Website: crate-barrel
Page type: stored-credit-cards
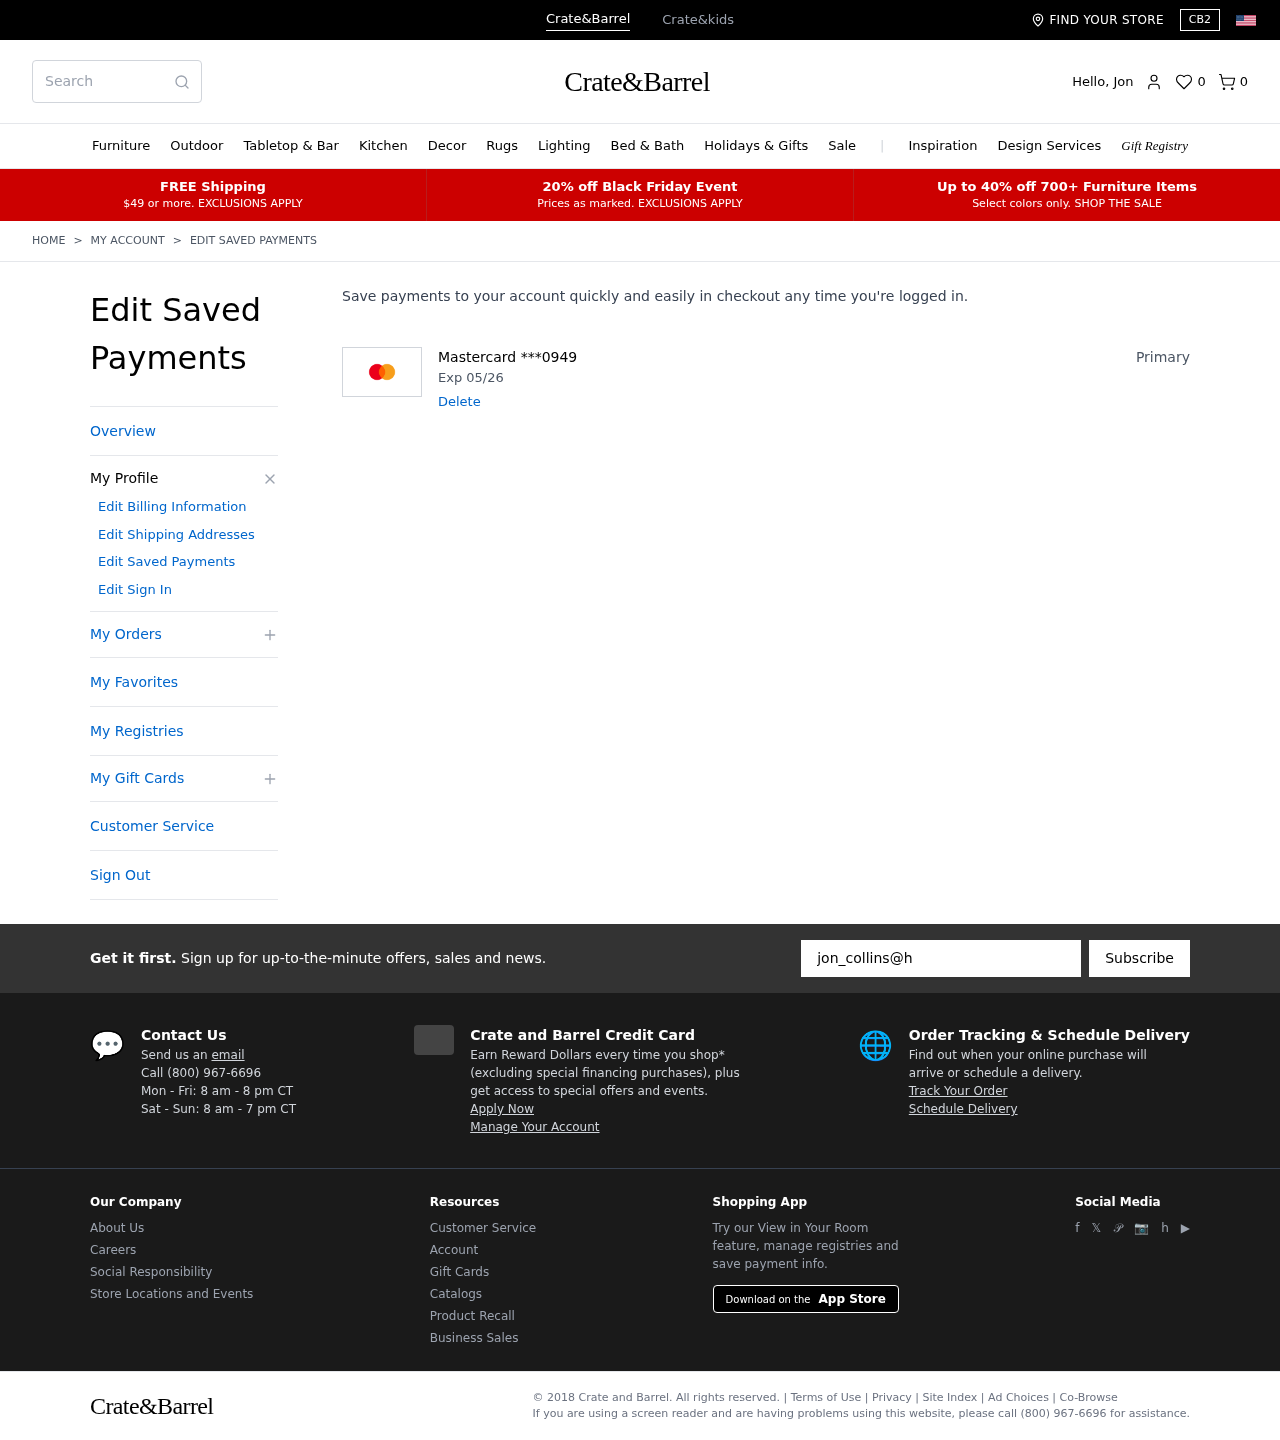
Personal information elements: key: PII_CARD_EXPIRY
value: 05/26
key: PII_CARD_LAST4
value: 0949
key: PII_CARD_TYPE
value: Mastercard
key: PII_FIRSTNAME
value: Jon
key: PII_EMAIL
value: jon_collins@hotmail.com
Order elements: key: ORDER_NUM_ITEMS
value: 0
Search elements: key: HEADER_SEARCH
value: Search
Other elements: key: FAVORITES_COUNT
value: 0